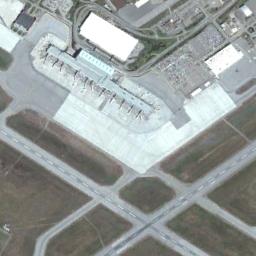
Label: airport